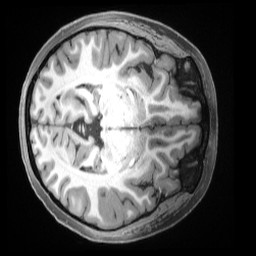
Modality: T1w
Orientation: axial
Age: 26
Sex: female
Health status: ill
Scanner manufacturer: siemens
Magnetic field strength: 3 T
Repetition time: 2.5 s
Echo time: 0.00181 s